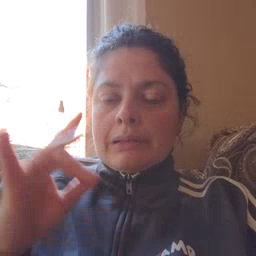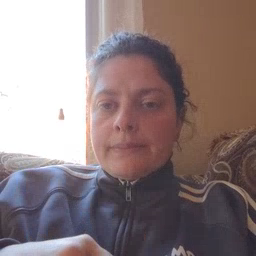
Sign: sticky